Question: Take the following <URL>.
'''
<div class="col-xs-7">
<div class="row">
<div class="col-md-3 a">col 3</div>
<div class="col-md-9 a">col 9</div>
</div>
</div>
<div class="col-xs-5 a">
col 5
</div>
<div class="col-xs-7">
<div class="row">
<div class="col-md-3 b">col 3</div>
<div class="col-md-9 b">col 9</div>
</div>
</div>
<div class="col-xs-5 b">
col 5
</div>
'''
The first row here is exactly what I need, and Ideally must not change. ()
The second row however I want to only have 2 sections. The col 4 on the far left needs to essentially be empty space. Everything to the right of that needs to be a single column - so col 9 and col 5 on the second row need to be merged. I'm not sure how to achieve this...
The reason I need this is so that the right hand side lines up with the start of col 9 on the first row. Like this manually edited example pic; The red section is what I want to be a single column.
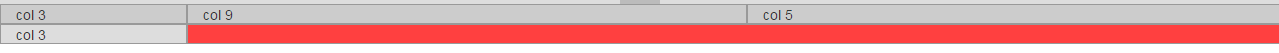
Answer: Maybe it can be simplified to this
'''
<div class="row">
<div class="col-md-2 a">col 2</div>
<div class="col-md-5 a">col 5</div>
<div class="col-md-5 a">col 5</div>
</div>
<div class="row">
<div class="col-md-2 b">col 2</div>
<div class="col-md-10 b">col 10</div>
</div>
'''